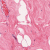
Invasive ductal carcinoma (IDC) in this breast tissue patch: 0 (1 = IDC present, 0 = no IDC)